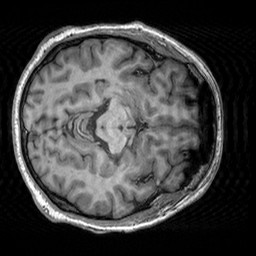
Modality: T1w
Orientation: axial
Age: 41
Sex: male
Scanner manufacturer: siemens
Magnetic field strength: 3 T
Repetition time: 2.3 s
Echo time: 0.00303 s